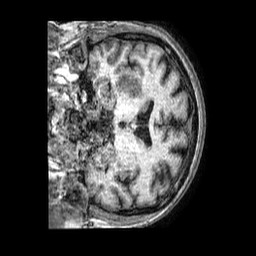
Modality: T1w
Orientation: coronal
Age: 58
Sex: male
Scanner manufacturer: philips
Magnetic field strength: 3 T
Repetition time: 0.006878 s
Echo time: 0.003119 s